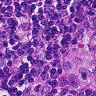
Metastatic tissue present: no